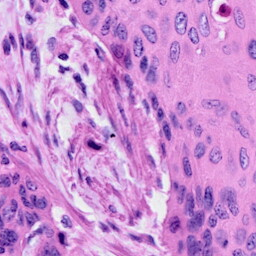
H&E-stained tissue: Cervix